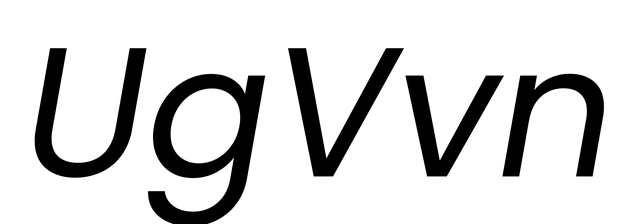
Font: Poppins-Italic